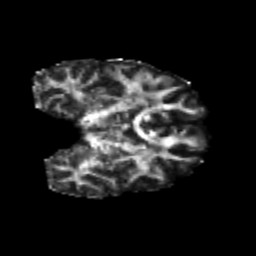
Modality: FA
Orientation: coronal
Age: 20
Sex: female
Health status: healthy
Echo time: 0.074 s